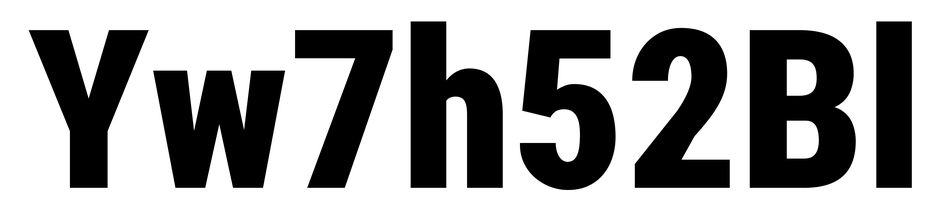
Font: Roboto_Condensed_Black